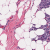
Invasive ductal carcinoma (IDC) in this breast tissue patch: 0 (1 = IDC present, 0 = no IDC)